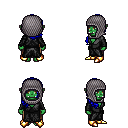
a pixel art fantasy rpg character, female body template, orc, green skin, gray robe, robe skirt, blue right-swept hairstyle, chain hood, gold boots, four views (front, back, left, right), 2x2 character sprite sheet, small pixel art, hard edges, no anti-aliasing